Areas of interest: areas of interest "Jinyu Huafu"
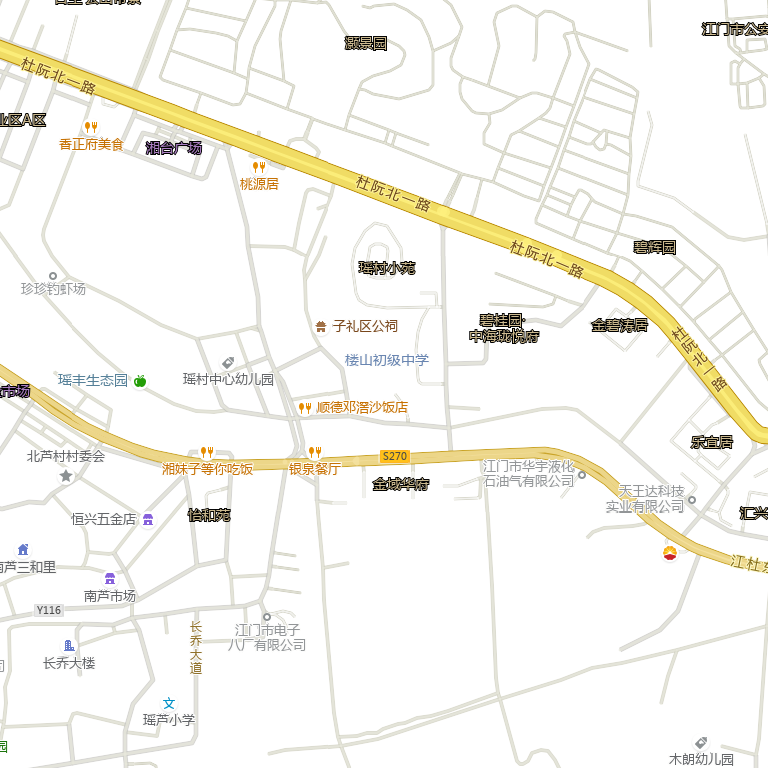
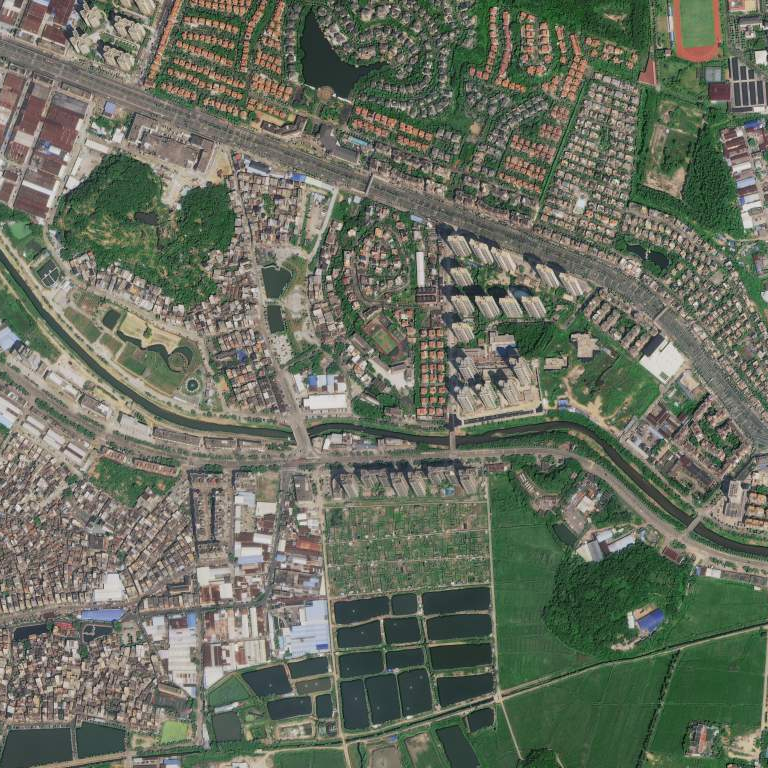